Question: I have following tables:
Fields: id, sku, name, alias, price, special_price, quantity, desc, photo, manufacturer_id, model_id, hits, publishing
Fields: id, product_id, attribute_id, attribute_val_id
Fields: id, attr_id, value, ordering
Fields: id, title,publishing
Fields: id, manufacturer_id, title, publishing
So I get data from these tables by one query:
'''
SELECT jp.*,
jm.id AS jm_id,
jm.title AS jm_title,
jmo.id AS jmo_id,
jmo.title AS jmo_title
FROM 'products' AS jp
LEFT JOIN 'products_attribute_rel' AS jpar ON jpar.product_id = jp.id
LEFT JOIN 'attribute_values' AS jav ON jav.attr_id = jpar.attribute_val_id
LEFT JOIN 'manufacturers' AS jm ON jm.id = jp.manufacturer_id
LEFT JOIN 'models' AS jmo ON jmo.id = jp.model_id
GROUP BY jp.id HAVING COUNT(DISTINCT jpar.attribute_val_id) >= 0
'''
This query is slow as hell. It takes hundreds of seconds mysql to handle it.
So how it would be possible to improve this query ? With small data chunks it works
perfectly well. But I guess everything ruins 'products_attribute_rel' table, which
has 35000 records.
Your help would be appreciated.
'EXPLAIN' results of the 'SELECT' query:

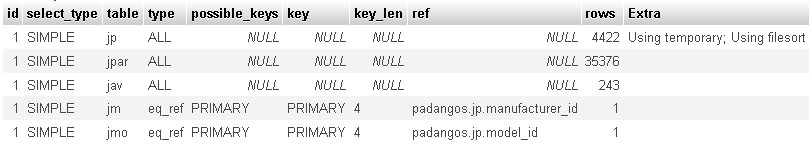
Answer: The problem is that MySQL uses the join-type 'ALL' for 3 tables. That means that MySQL performs 3 full table scans, puts every possibility together before sorting those out that don't match the 'ON' statement. To get a much faster join-type (for instance 'eq_ref'), you must put an index on the coloumns that are used on the 'ON' statements.
Be aware though that putting an index on every possible coloumn is not recommended. A lot of indexes do speed up 'SELECT' statements, however it also creates an overhead since the index must be stored and managed. This means that manipulation queries like 'UPDATE' and 'DELETE' are much slower. I've seen queries deleting only 1000 records in half an hour. It's a trade-off where you have to decide what happens more often and what is more important.
To get more infos on MySQL join-types, take a look at <URL>.
More on indexes <URL>.